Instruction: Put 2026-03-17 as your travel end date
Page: home
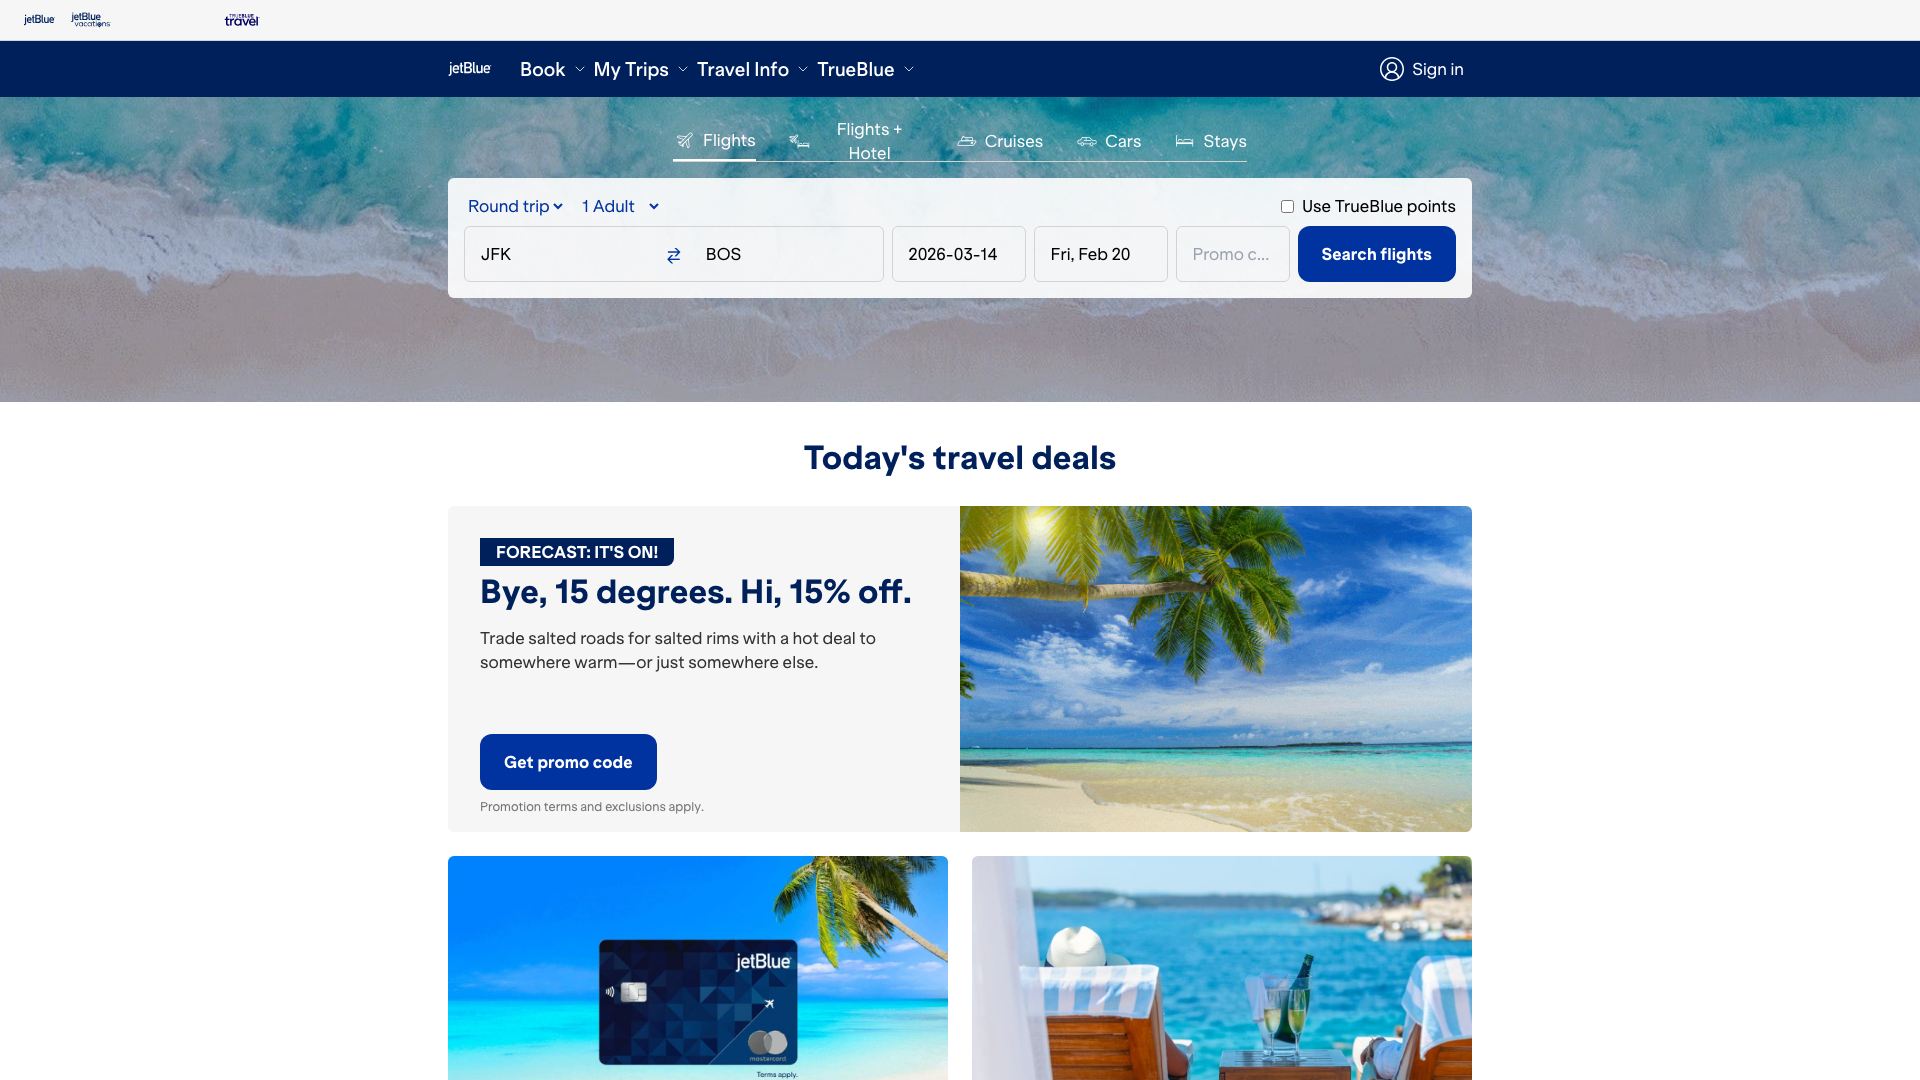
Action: type